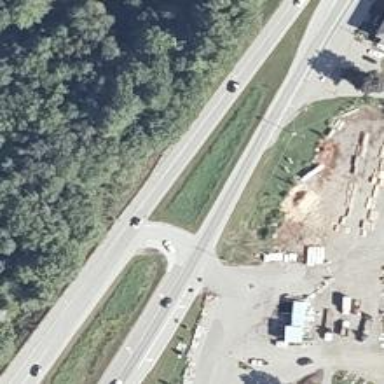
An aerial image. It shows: Trunk link highway with asphalt surface.